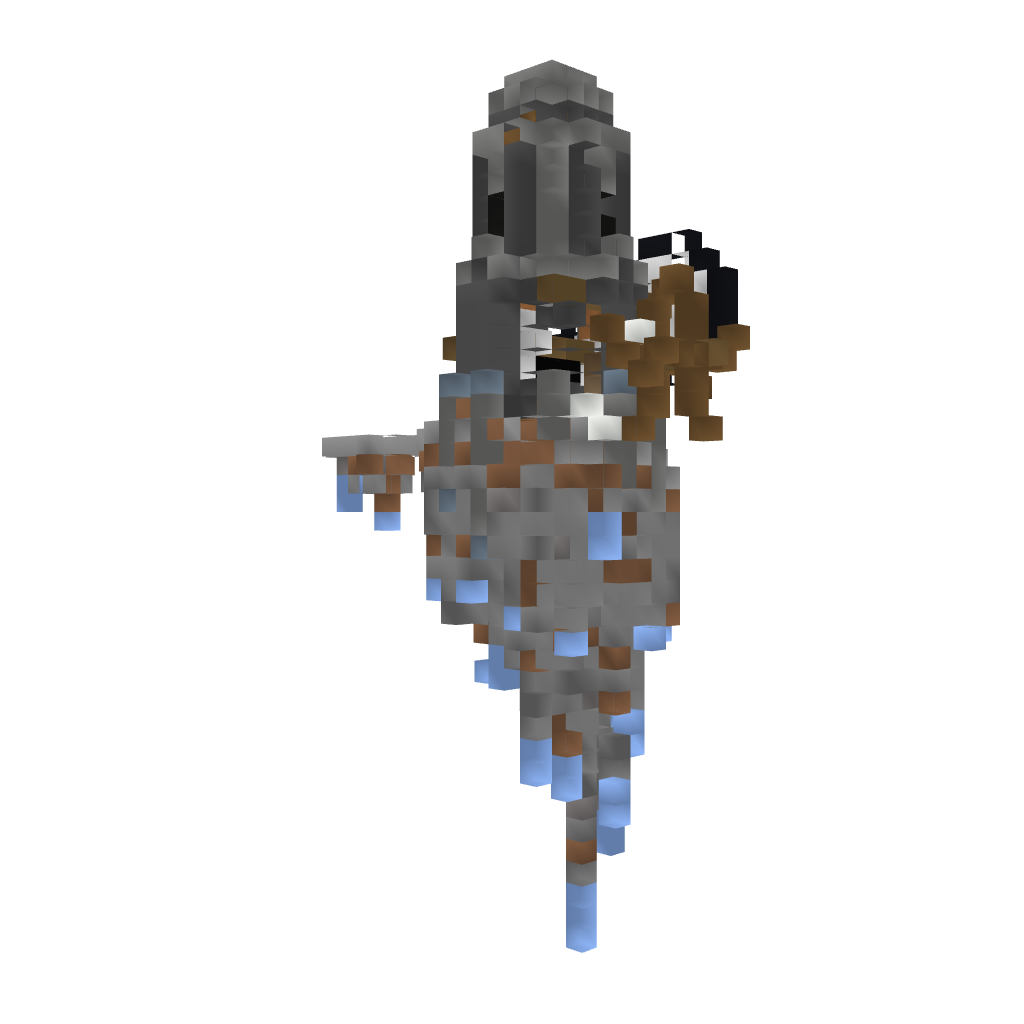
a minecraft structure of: Steampunk Windmill